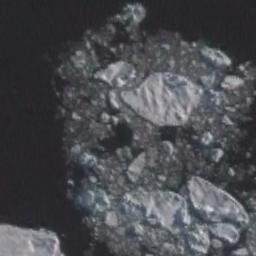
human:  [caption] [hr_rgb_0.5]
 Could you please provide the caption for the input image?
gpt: There are many ice on the black sea .

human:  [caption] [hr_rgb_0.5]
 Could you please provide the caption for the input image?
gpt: There are sea ice of different sizes .

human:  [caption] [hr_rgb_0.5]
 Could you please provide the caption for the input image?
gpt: Several large pieces of sea ice and a lot of small pieces of sea ice gather together .

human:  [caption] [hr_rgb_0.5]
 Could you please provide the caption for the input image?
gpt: A huge block of ice of countless sizes of ice floating on the blue sea .

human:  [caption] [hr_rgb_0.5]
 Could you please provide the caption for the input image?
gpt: There are some sea ice linked into sheets .